Question: I have this extension of SeekBar:
'''
package com.simplemathgame;
import android.content.Context;
import android.util.AttributeSet;
import android.util.Log;
import android.widget.SeekBar;
import android.widget.SeekBar.OnSeekBarChangeListener;
import android.widget.TextView;
public class SeekBarPlus extends SeekBar implements OnSeekBarChangeListener{
private TextView numberOfDrills;
public SeekBarPlus(Context context) {
super(context);
}
public SeekBarPlus(Context context, AttributeSet attrs) {
super(context, attrs);
}
public SeekBarPlus(Context context, AttributeSet attrs, int defStyle) {
super(context, attrs, defStyle);
}
public void onStartTrackingTouch(SeekBar seekBar) {
// TODO Auto-generated method stub
}
public void onStopTrackingTouch(SeekBar seekBar) {
// TODO Auto-generated method stub
}
public void onProgressChanged(SeekBar seekBar, int progress,
boolean fromUser) {
// TODO Auto-generated method stub
Log.w("SeekBarChanged", "change to" + progress);
numberOfDrills.setText(String.valueOf(progress));
}
public void setTextView(TextView textView){
numberOfDrills = textView;
Log.w("SeekBar", "text to bar");
}
}
'''
And here is the main activity code:
'''
package com.simplemathgame;
import android.os.Bundle;
import android.app.Activity;
import android.view.Menu;
import android.widget.SeekBar;
import android.widget.SeekBar.OnSeekBarChangeListener;
import android.widget.TextView;
import com.simplemathgame.SeekBarPlus;
public class MainActivity extends Activity{
@Override
protected void onCreate(Bundle savedInstanceState) {
super.onCreate(savedInstanceState);
setContentView(R.layout.activity_main);
SeekBarPlus addSeekBar = (SeekBarPlus) findViewById(R.id.add_seek_bar);
SeekBarPlus subSeekBar = (SeekBarPlus) findViewById(R.id.sub_seek_bar);
SeekBarPlus mulSeekBar = (SeekBarPlus) findViewById(R.id.mul_seek_bar);
SeekBarPlus divSeekBar = (SeekBarPlus) findViewById(R.id.div_seek_bar);
TextView numberOfAddDrills = (TextView) findViewById(R.id.add_drills_number);
TextView numberOfSubDrills = (TextView) findViewById(R.id.sub_drills_number);
TextView numberOfMulDrills = (TextView) findViewById(R.id.mul_drills_number);
TextView numberOfDivDrills = (TextView) findViewById(R.id.div_drills_number);
addSeekBar.setTextView(numberOfAddDrills);
subSeekBar.setTextView(numberOfSubDrills);
mulSeekBar.setTextView(numberOfMulDrills);
divSeekBar.setTextView(numberOfDivDrills);
}
}
'''
## After I move the progress bar nothing happens, I have all the needed elements (TextViews).
## I would like:
I would like the SeekBarPlus Automatically listen to it's changes and react as I have coded in the onProgressChanged method,in other words I would like that onProgressChanged would be triggered without any code in the main activity.
## Screenshot

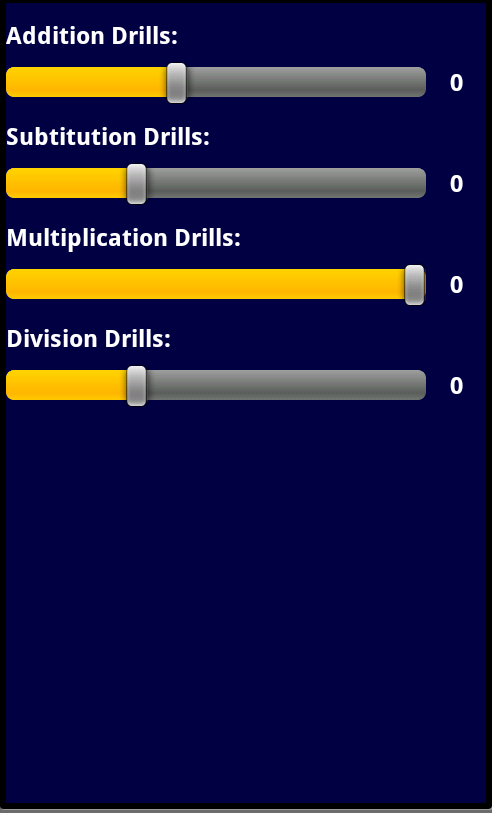
Answer: After reading the documentation:
> Clients of the SeekBar can attach a SeekBar.OnSeekBarChangeListener to
be notified of the user's actions.
You need to have a listener on your Seekbar in order to update.
## Update
This is possible, but you have to create a single view to house everything and then attach it it that way. Once you have created this, then add the custom view to your layout file. Then add callbacks as necessary from your custom view. Of course this implies that you added your listeners your custom view class.
## Example
You would have something like this in your class, make views:
'''
package com.blah.my.package
class MyCustomClass extends LinearLayout{
CustomSeekbar v1 ...
CustomSeekbar v2 ...
CustomSeekbar v3 ...
CustomSeekbar v4 ...
CustomSeekbar v5 ...
CustomSeekbar v6 ...
...
Constructors and methods n' stuff...
}
'''
Once you have this, then in your layout XML:
'''
<?xml version="1.0" encoding="utf-8"?>
<LinearLayout xmlns:android="http://schemas.android.com/apk/res/android"
android:layout_width="fill_parent"
android:layout_height="fill_parent">
<com.blah.my.package.MyCustomClass ... />
...
<LinearLayout>
'''
To learn more:
<URL>